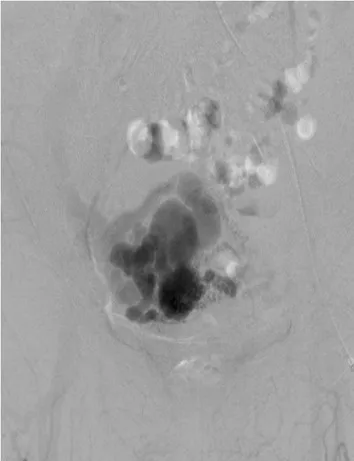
Pelvic angiography shows a nidus in the right internal iliac artery.
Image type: radiology (ct)